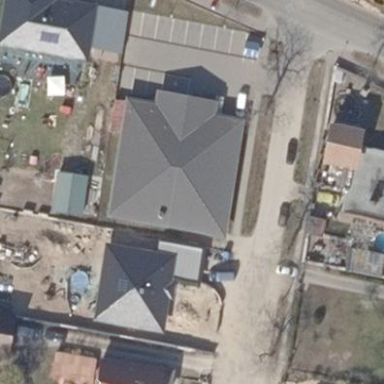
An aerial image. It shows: Commercial building.